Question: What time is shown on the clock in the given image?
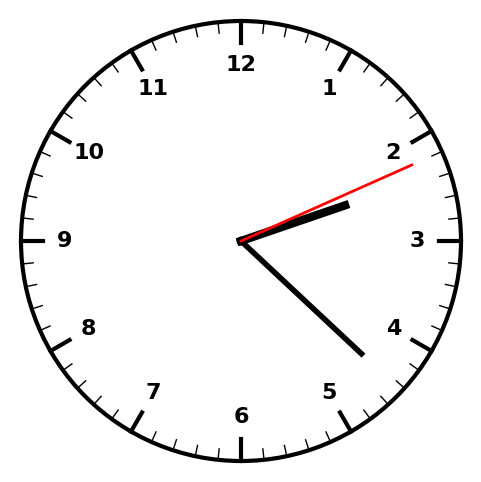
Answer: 02:22:11